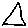
Label: triangle